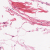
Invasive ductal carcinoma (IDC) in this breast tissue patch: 0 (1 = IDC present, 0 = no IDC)